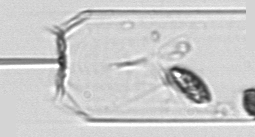
Label: Ditylum_brightwellii